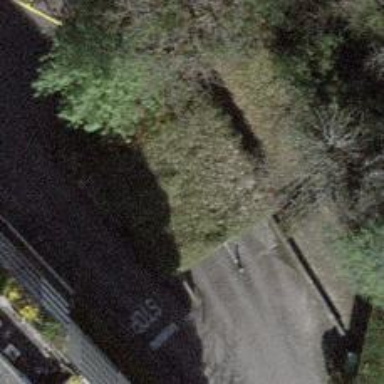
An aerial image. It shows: Driveway tunnel.